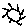
Label: sun